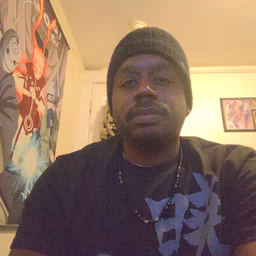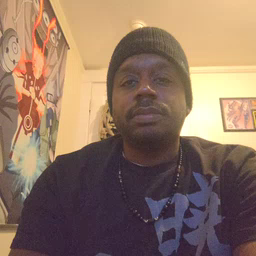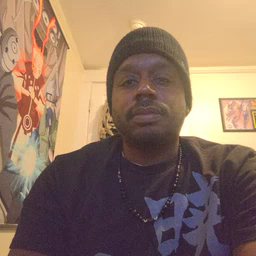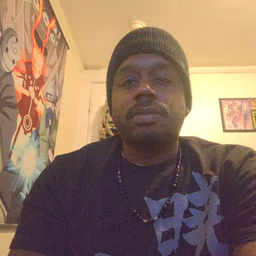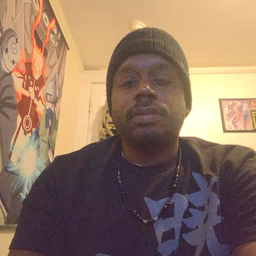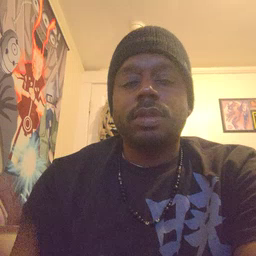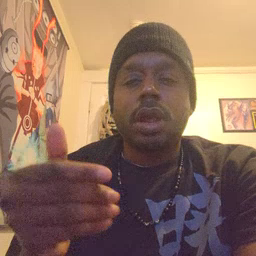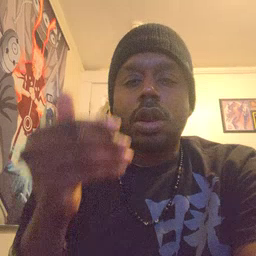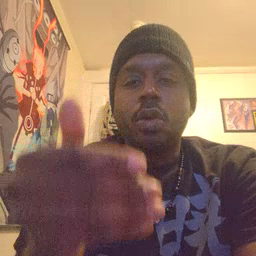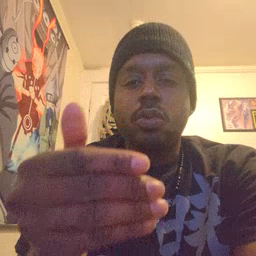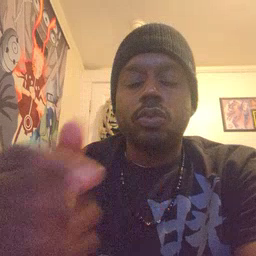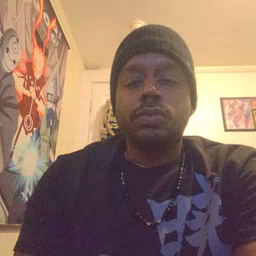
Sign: close